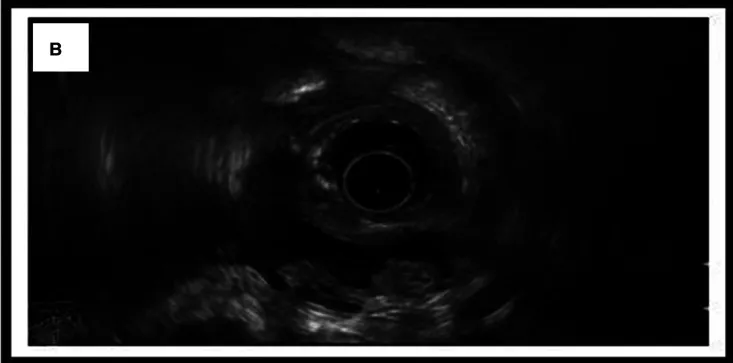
(B) Endoscopic ultrasound showing a non-homogenous pancreas with diffused calcifications with a dilated MPD of 1.3 cm. MPD, main pancreatic duct.
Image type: radiology (ultrasound)